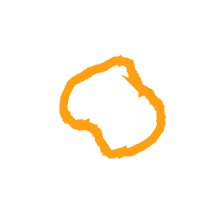
Shape: circle